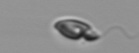
Label: Katodinium_or_Torodinium